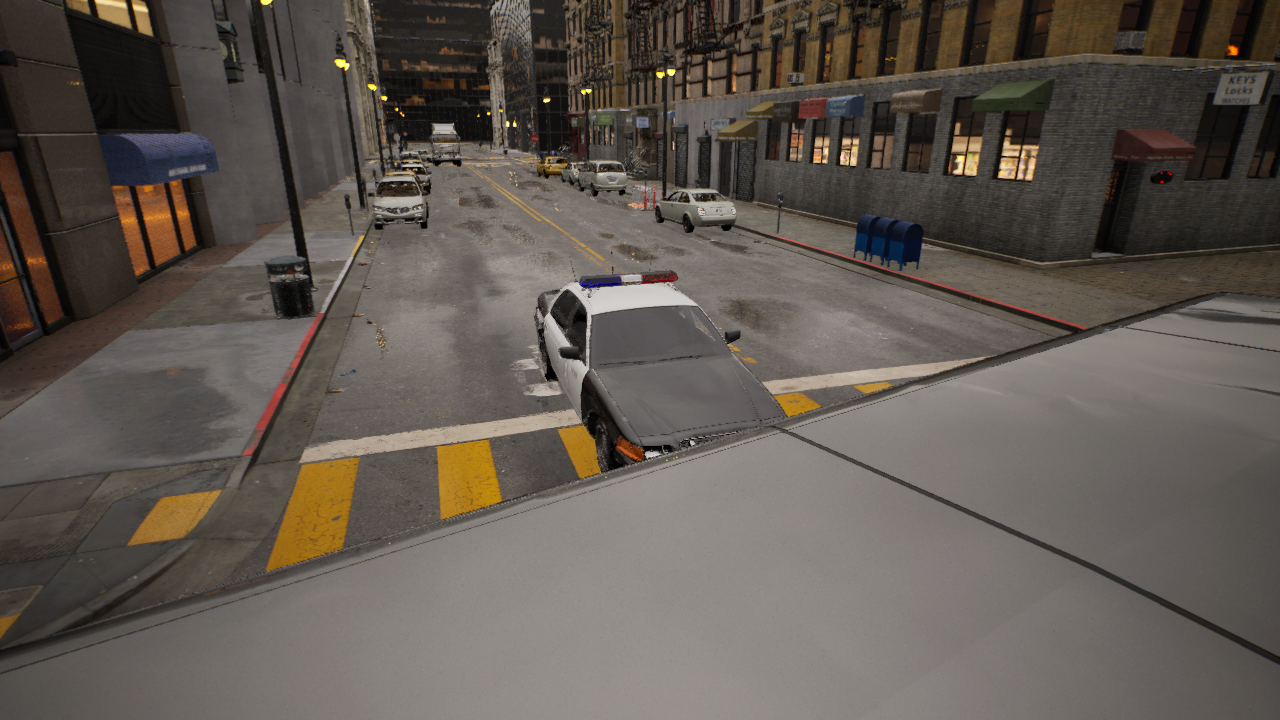
Venue: residential
Lighting: golden hour
Vehicle rig: sedan